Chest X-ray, PA view. Patient: 59 years old, sex M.
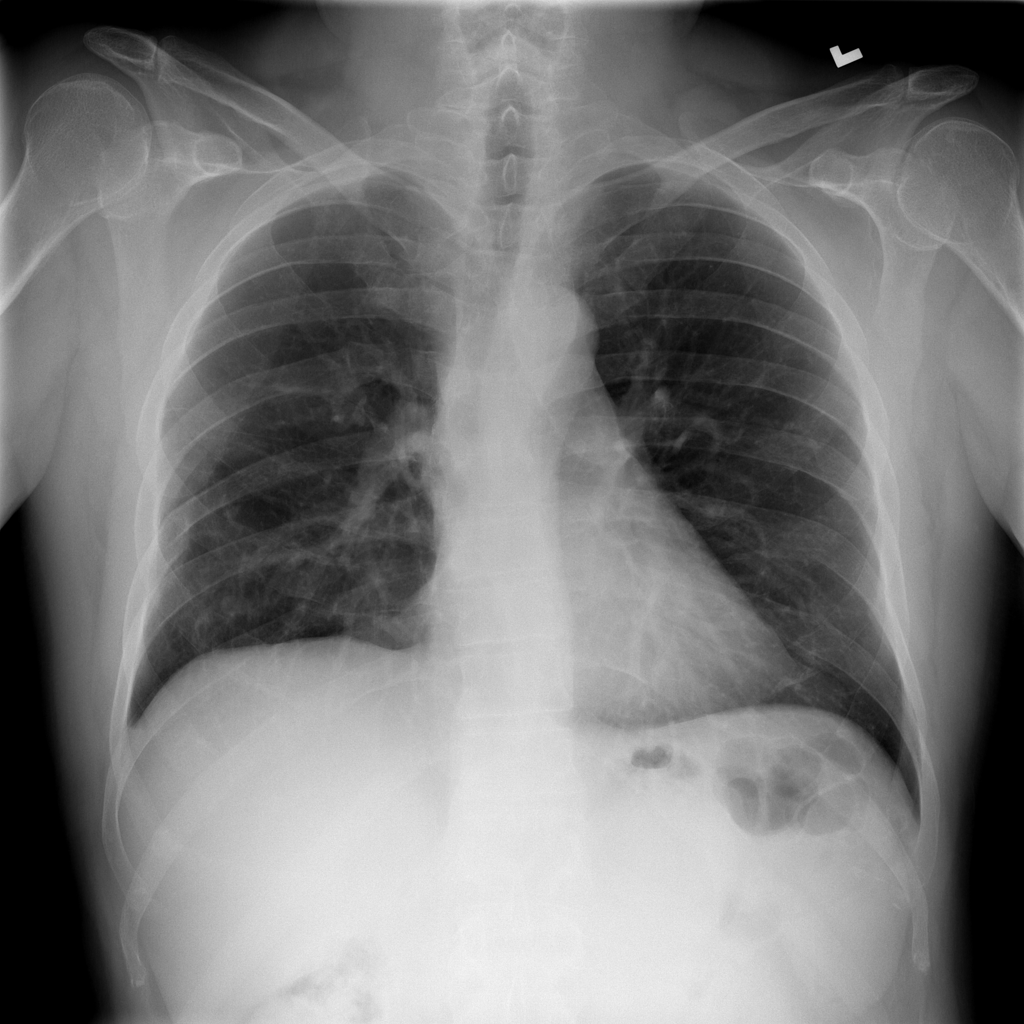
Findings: No Finding